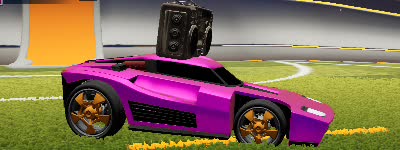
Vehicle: breakout